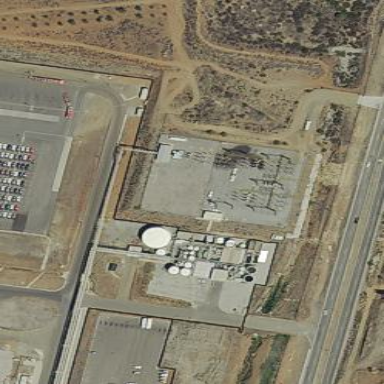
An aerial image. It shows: Outdoor industrial power substation.